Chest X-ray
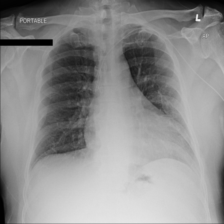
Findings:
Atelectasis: negative
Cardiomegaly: negative
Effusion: negative
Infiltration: negative
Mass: negative
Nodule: negative
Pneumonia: negative
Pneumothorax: negative
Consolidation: negative
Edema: negative
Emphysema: negative
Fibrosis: negative
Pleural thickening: negative
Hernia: negative